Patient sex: F
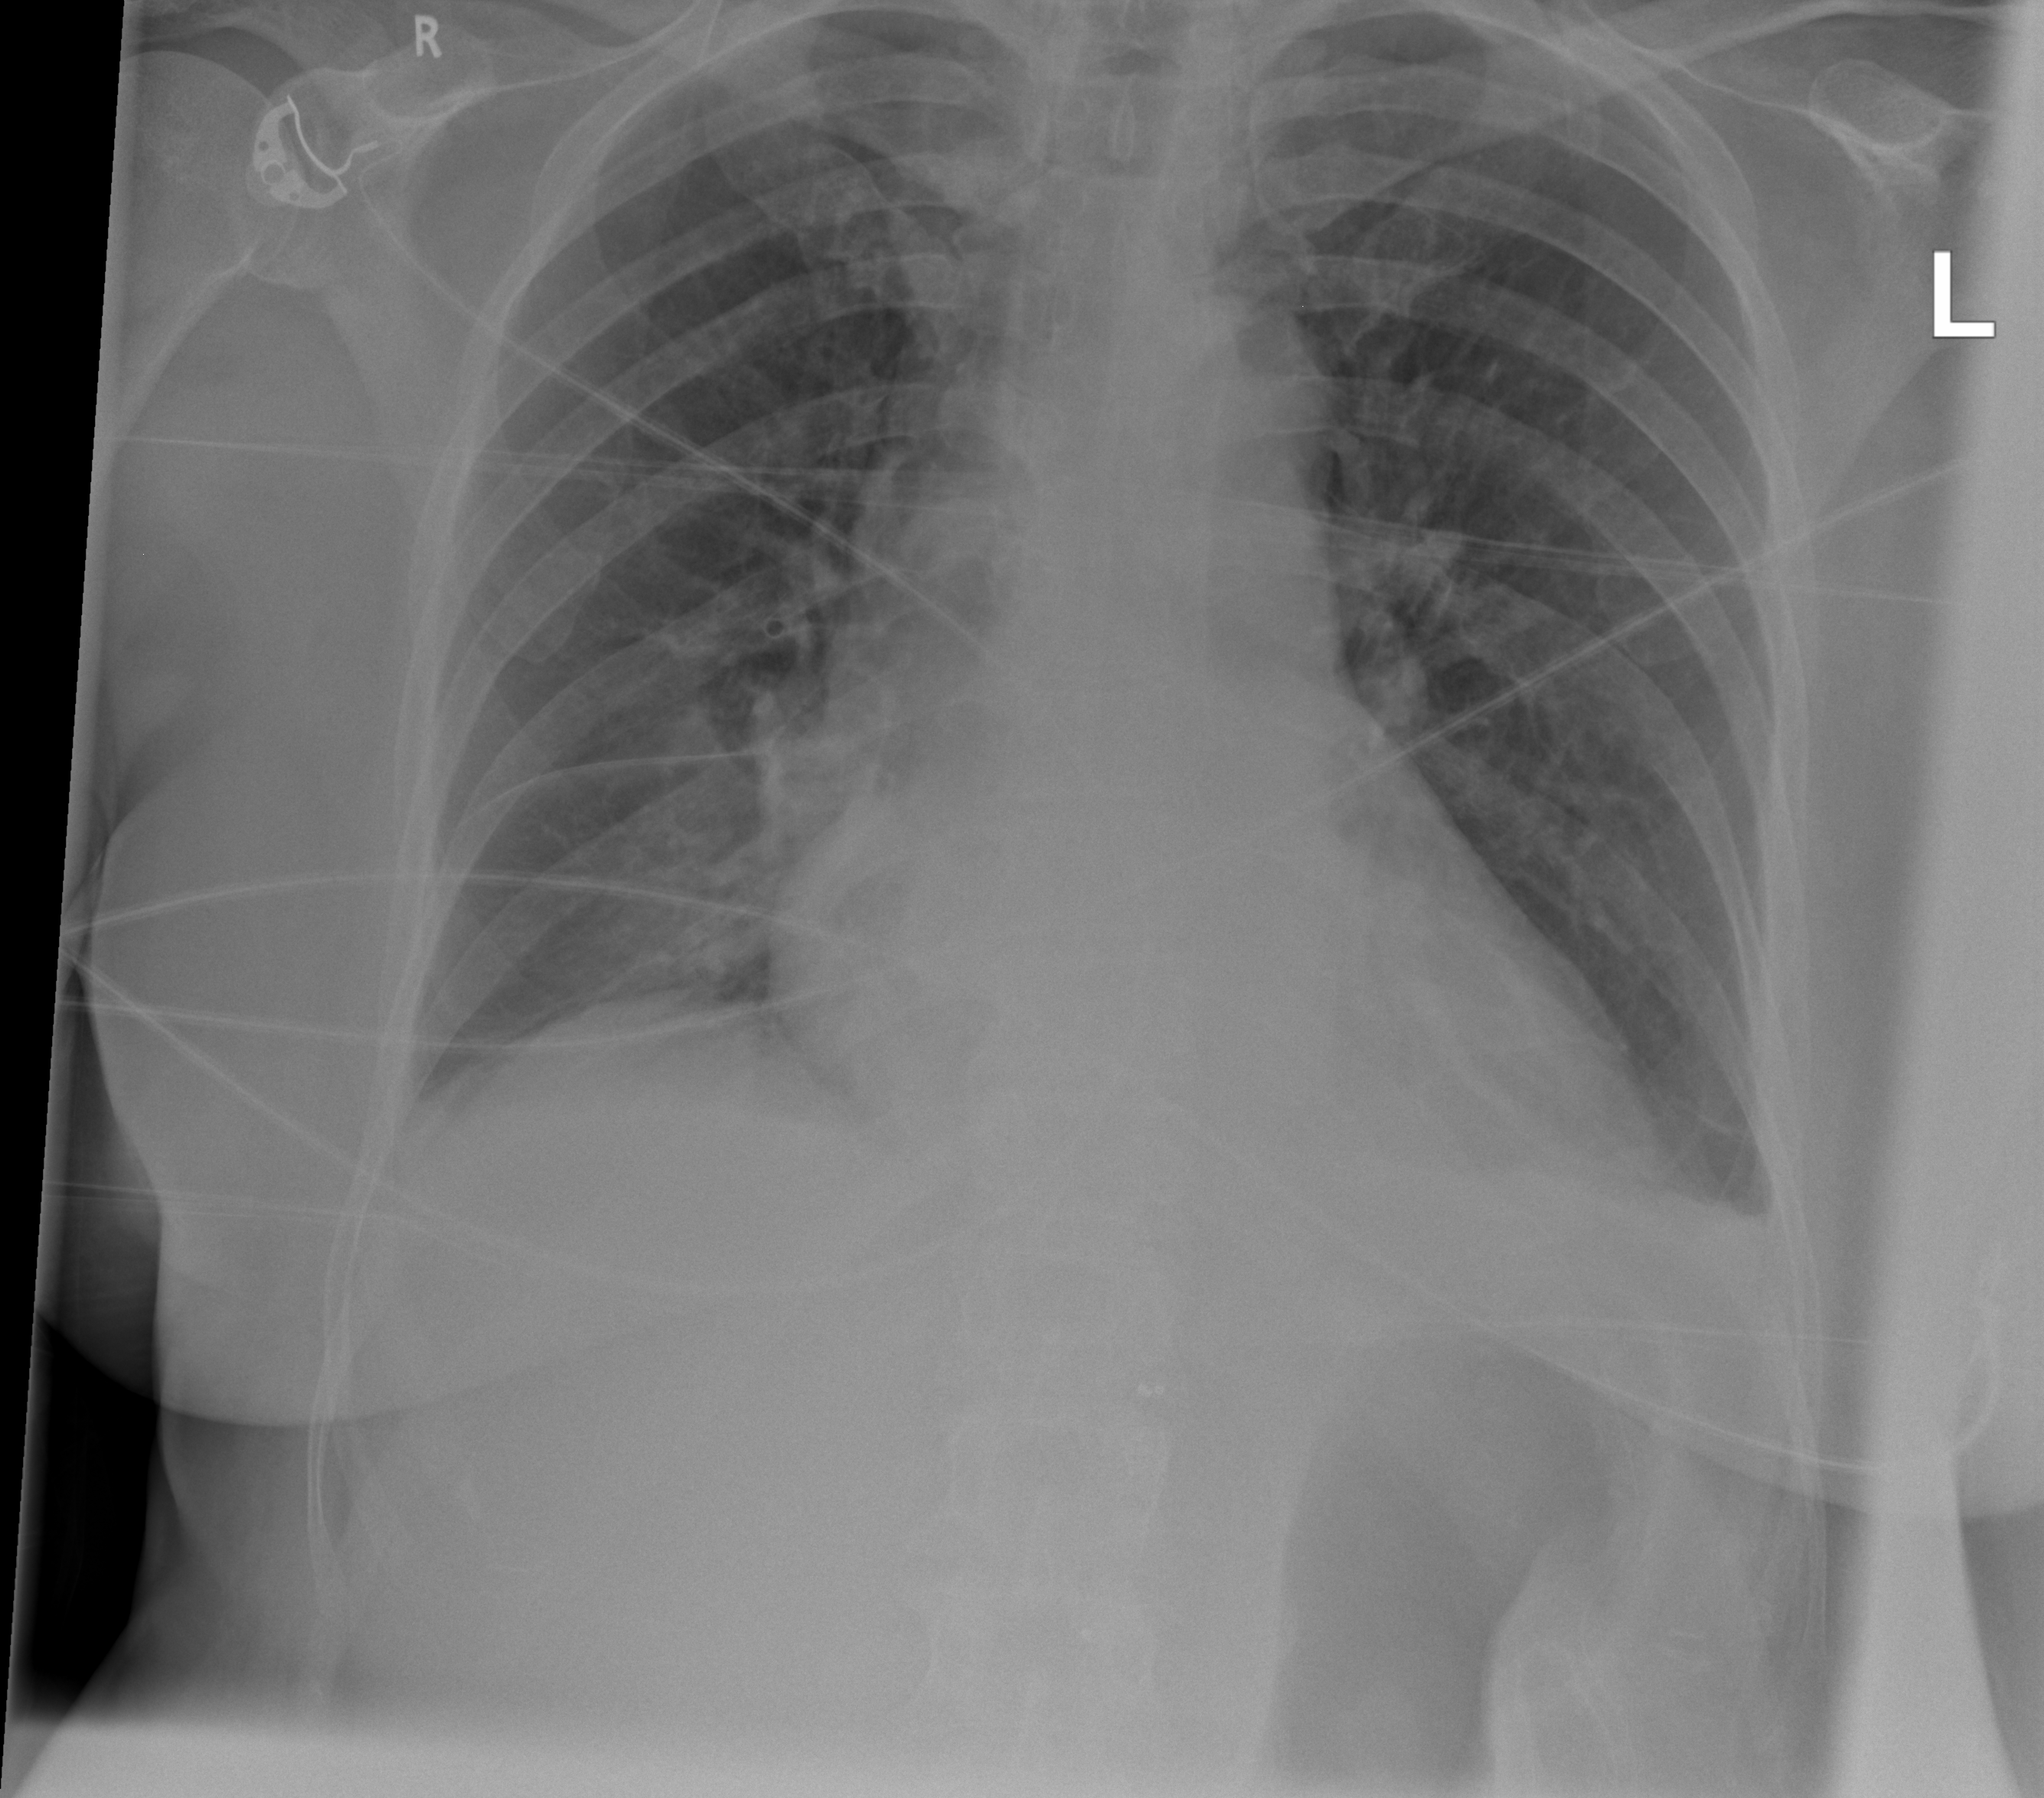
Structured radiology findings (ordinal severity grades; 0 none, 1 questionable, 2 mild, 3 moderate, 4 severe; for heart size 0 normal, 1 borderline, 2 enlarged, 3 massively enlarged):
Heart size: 0
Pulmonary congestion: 0
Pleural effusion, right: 1
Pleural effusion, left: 1
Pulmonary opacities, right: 0
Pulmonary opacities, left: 0
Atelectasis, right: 2
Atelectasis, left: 2